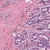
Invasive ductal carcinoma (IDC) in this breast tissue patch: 1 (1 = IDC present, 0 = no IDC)